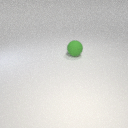
large green rubber sphere